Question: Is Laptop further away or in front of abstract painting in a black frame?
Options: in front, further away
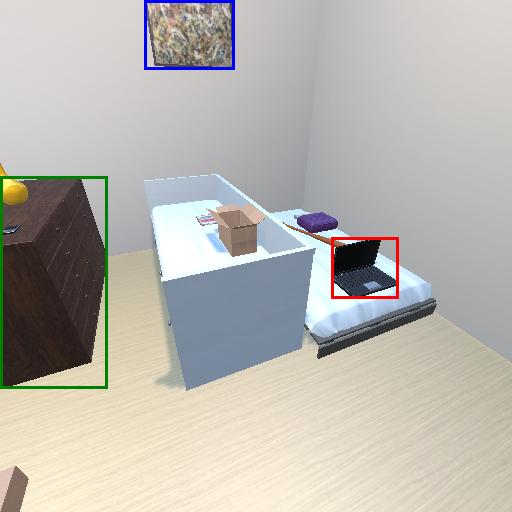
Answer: in front